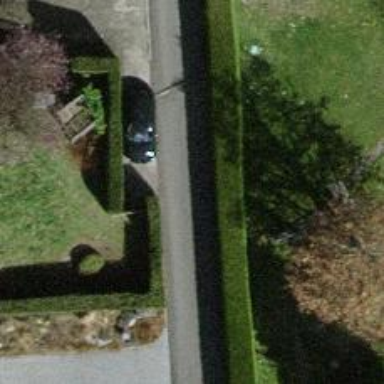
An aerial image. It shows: Alley classified as service road.